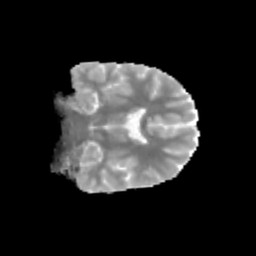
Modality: MD
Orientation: coronal
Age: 13
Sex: male
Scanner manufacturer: siemens
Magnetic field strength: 3 T
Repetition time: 3.8 s
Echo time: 0.07 s